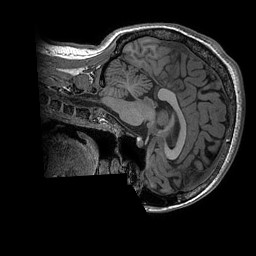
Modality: T1w
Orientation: sagittal
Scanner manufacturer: ge
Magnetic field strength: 3 T
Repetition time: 0.008156 s
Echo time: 0.00318 s